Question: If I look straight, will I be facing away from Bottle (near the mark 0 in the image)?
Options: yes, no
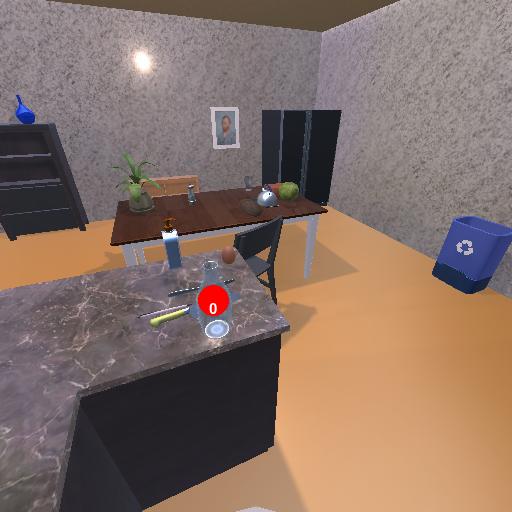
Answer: yes